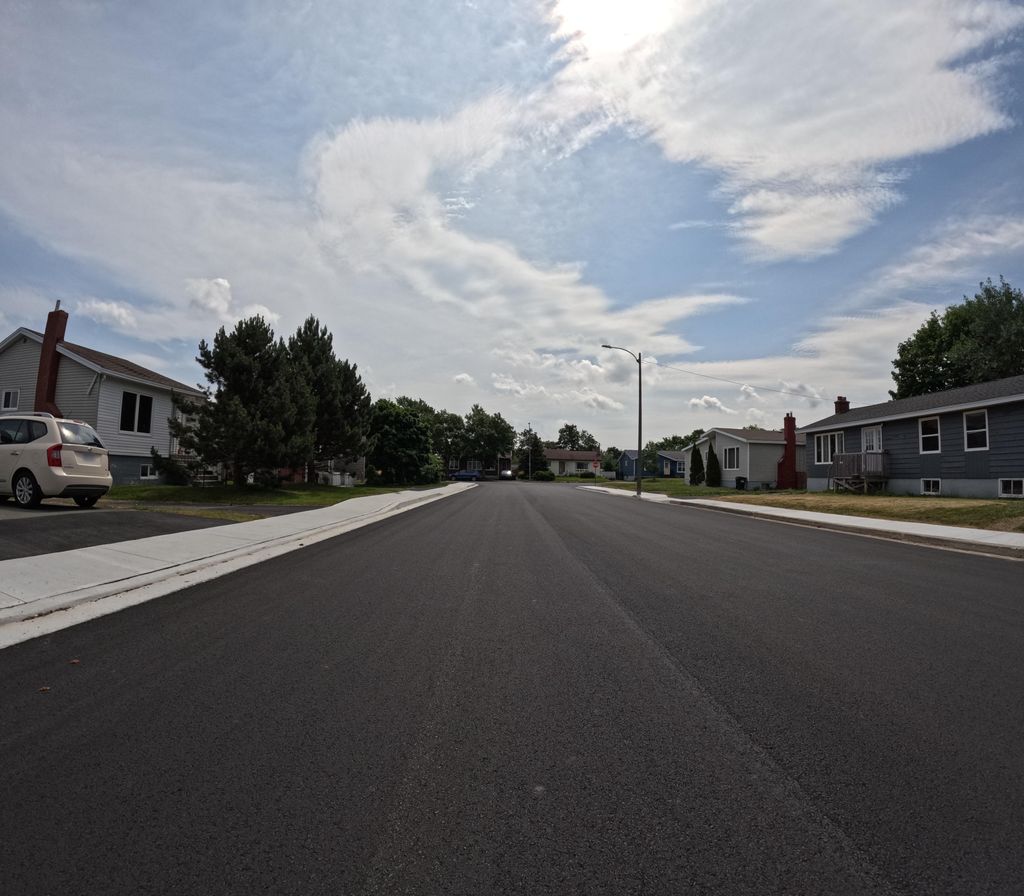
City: st_johns